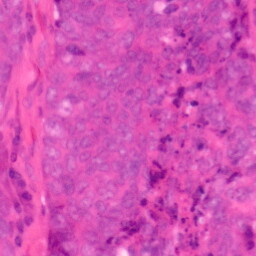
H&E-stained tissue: Colon